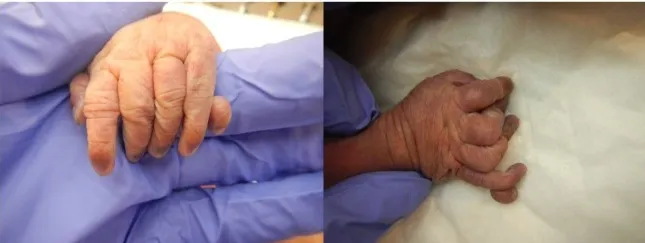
Postaxial bilateral hexadactyly.
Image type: medical_photograph (other_medical_photograph)